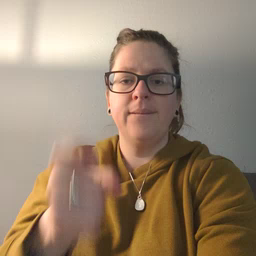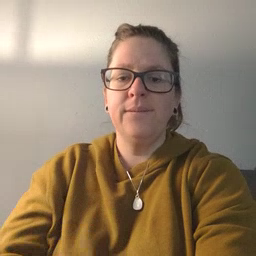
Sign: gift